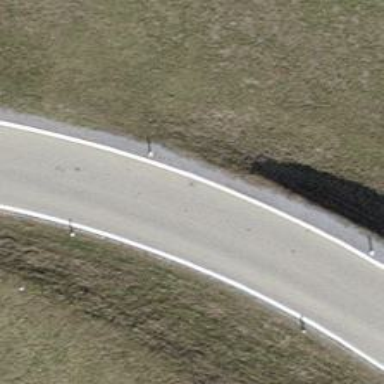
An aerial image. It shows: Tertiary road with asphalt surface.